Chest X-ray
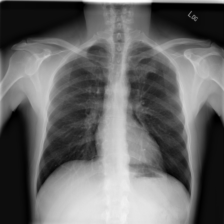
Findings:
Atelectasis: negative
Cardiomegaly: negative
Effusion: negative
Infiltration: negative
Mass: negative
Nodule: negative
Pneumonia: negative
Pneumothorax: negative
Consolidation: negative
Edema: negative
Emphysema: negative
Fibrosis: negative
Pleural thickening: negative
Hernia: negative